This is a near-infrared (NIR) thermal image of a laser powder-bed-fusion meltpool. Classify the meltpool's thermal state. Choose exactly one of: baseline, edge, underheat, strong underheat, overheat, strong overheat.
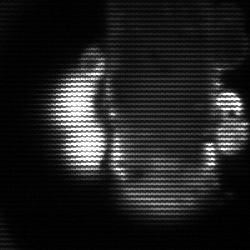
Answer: strong underheat